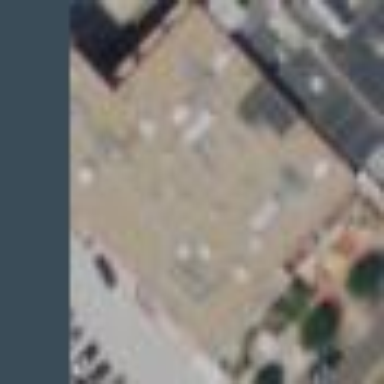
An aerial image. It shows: The apartments building with brown roof.